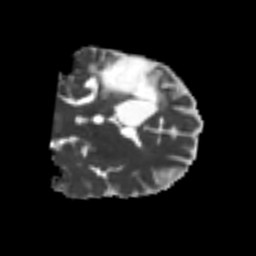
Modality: MD
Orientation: coronal
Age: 50
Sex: male
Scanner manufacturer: siemens
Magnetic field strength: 3 T
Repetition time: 4.987 s
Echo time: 0.0792 s